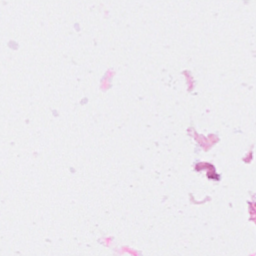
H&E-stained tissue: Breast